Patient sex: M
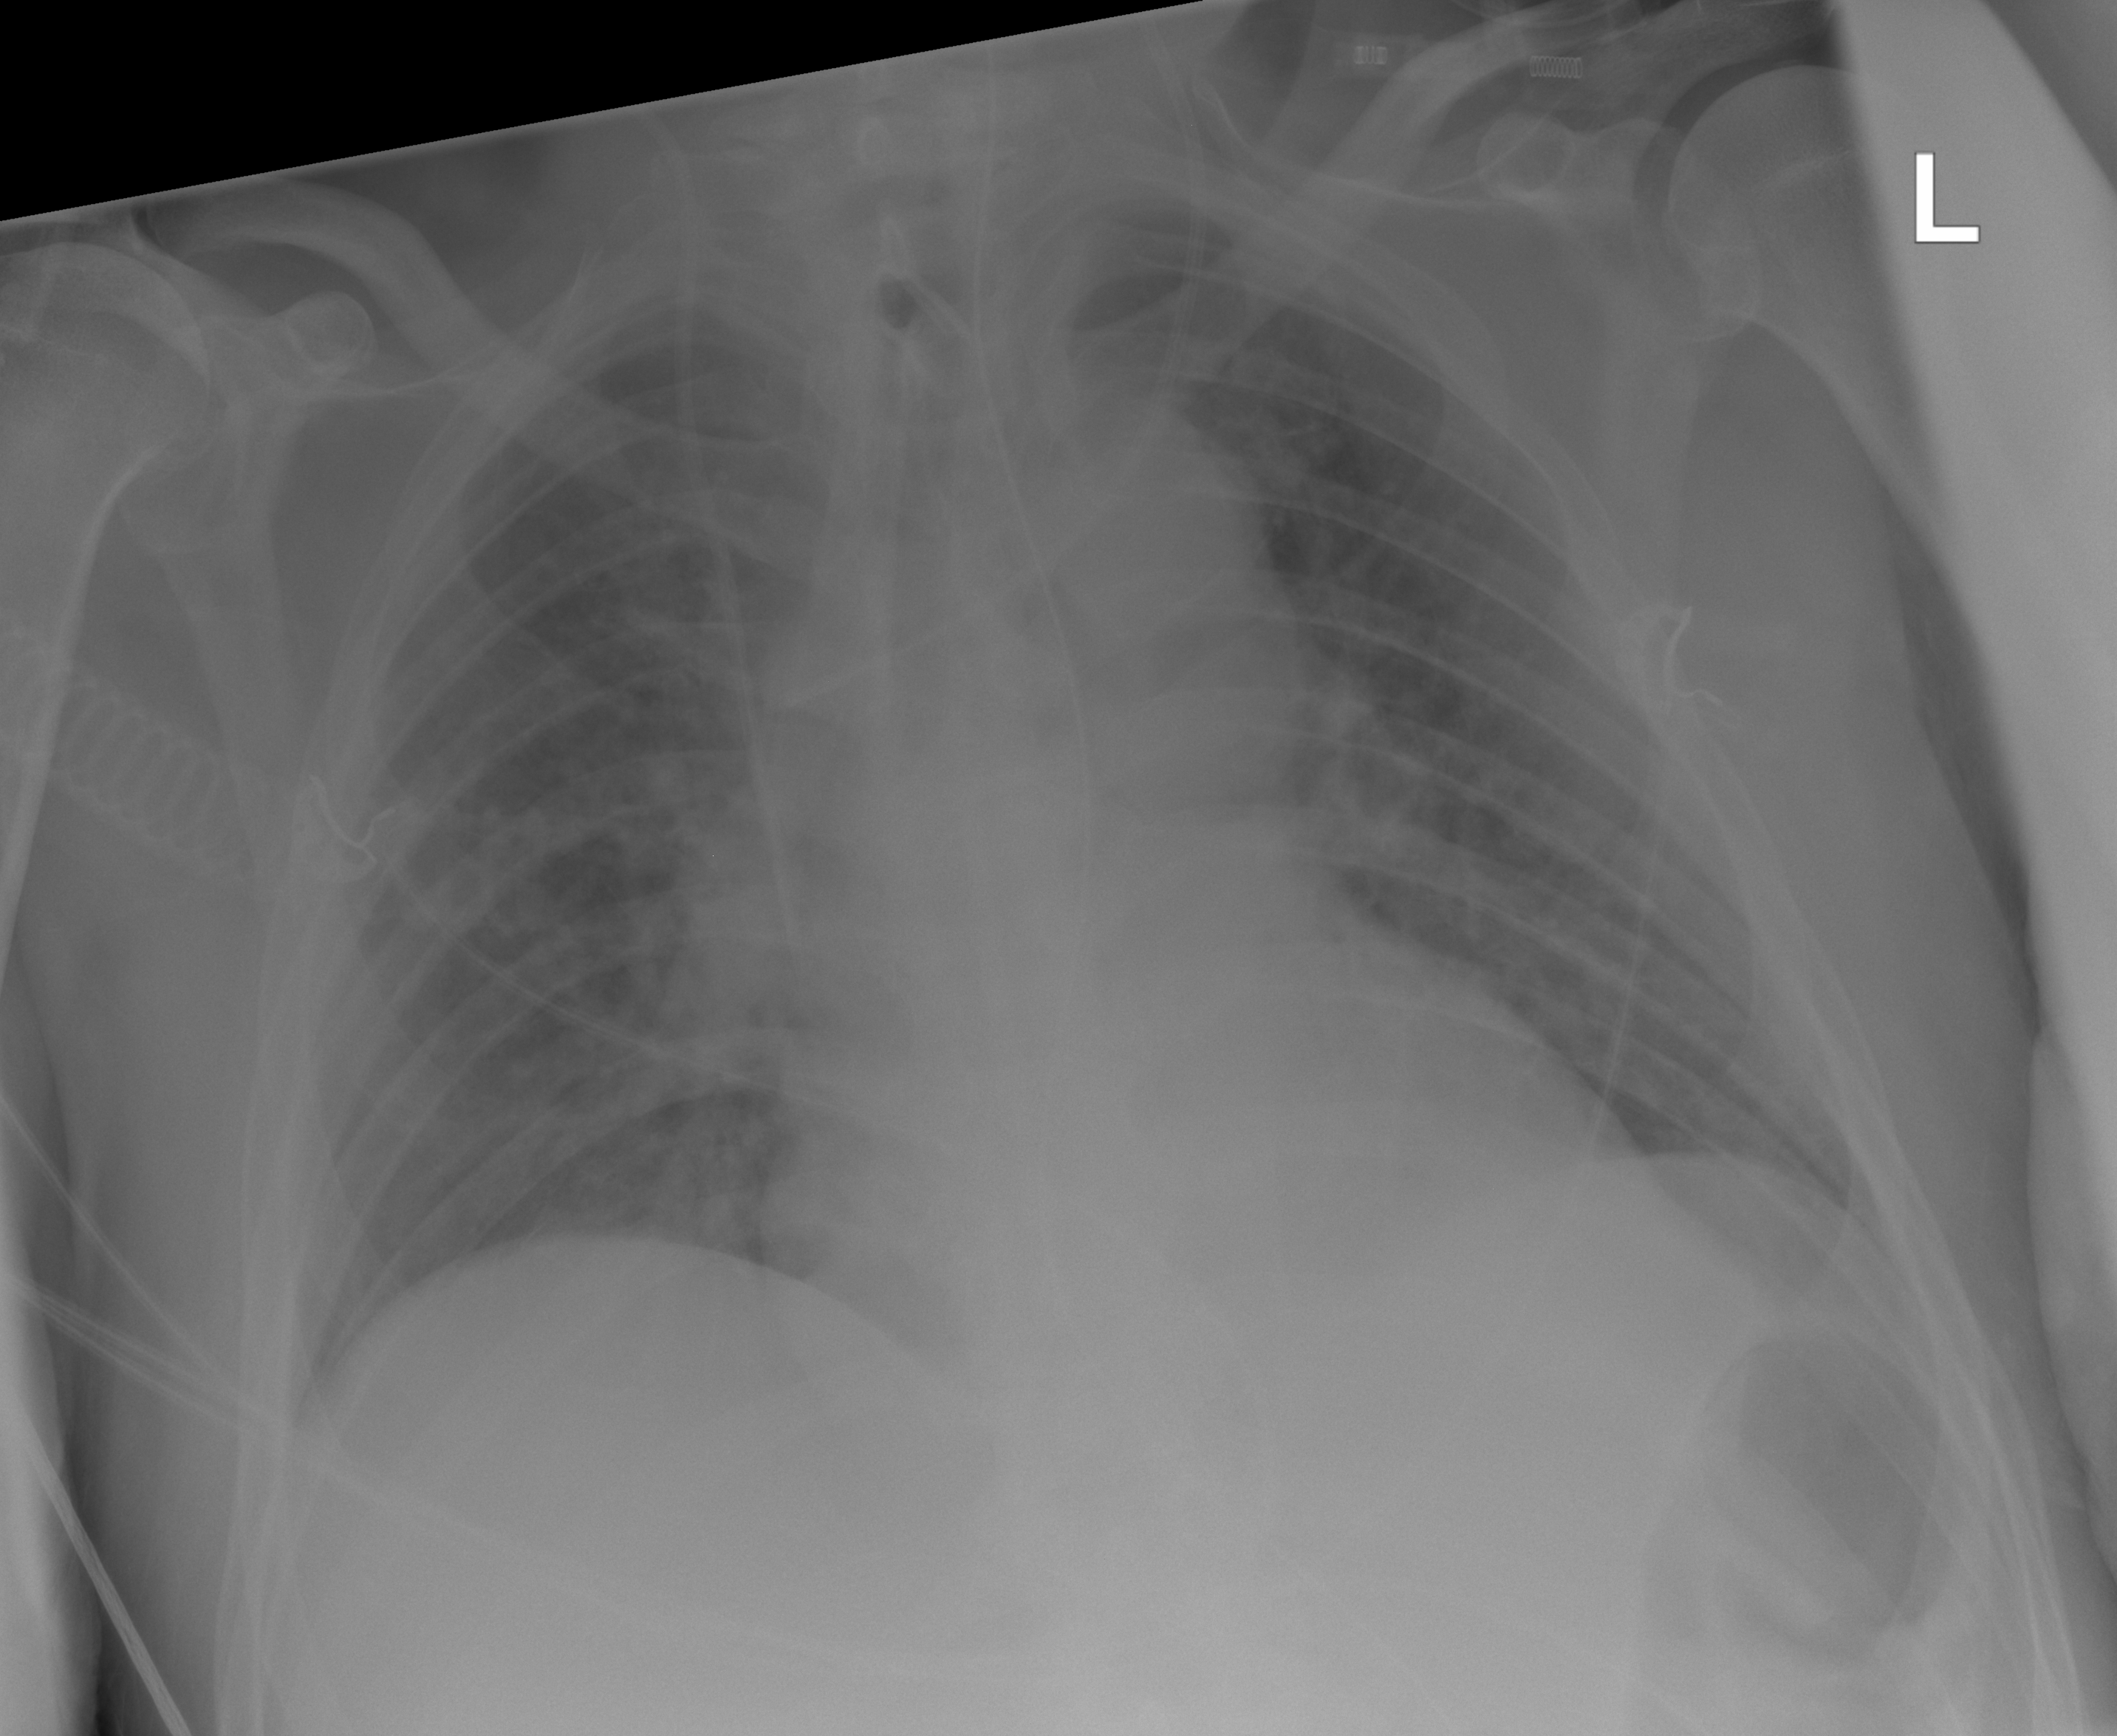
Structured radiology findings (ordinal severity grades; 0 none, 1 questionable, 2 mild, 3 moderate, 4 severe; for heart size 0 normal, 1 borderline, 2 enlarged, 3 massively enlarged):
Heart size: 0
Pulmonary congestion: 1
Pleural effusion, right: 0
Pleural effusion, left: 0
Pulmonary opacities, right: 0
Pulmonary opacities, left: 0
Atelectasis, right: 0
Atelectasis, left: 0